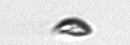
Label: Cryptophyta